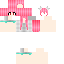
A female human skin with pale skin, wearing red long hair dressed in a red tshirt and red pants, featuring a closed mouth.